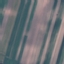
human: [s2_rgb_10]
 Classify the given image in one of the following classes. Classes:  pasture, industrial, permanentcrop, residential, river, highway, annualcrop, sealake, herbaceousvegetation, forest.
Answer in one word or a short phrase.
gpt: AnnualCrop